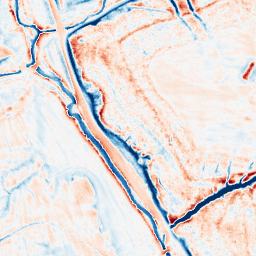
Category: edge_preserving
Decomposition family: anisotropic_diffusion
Decomposition parameters: iterations: 50
kappa: 10
gamma: 0.15
Upsampling method: sinc_blackman
Upsampling parameters: scale: 4
kernel_size: 16
Upsampling scale: 4